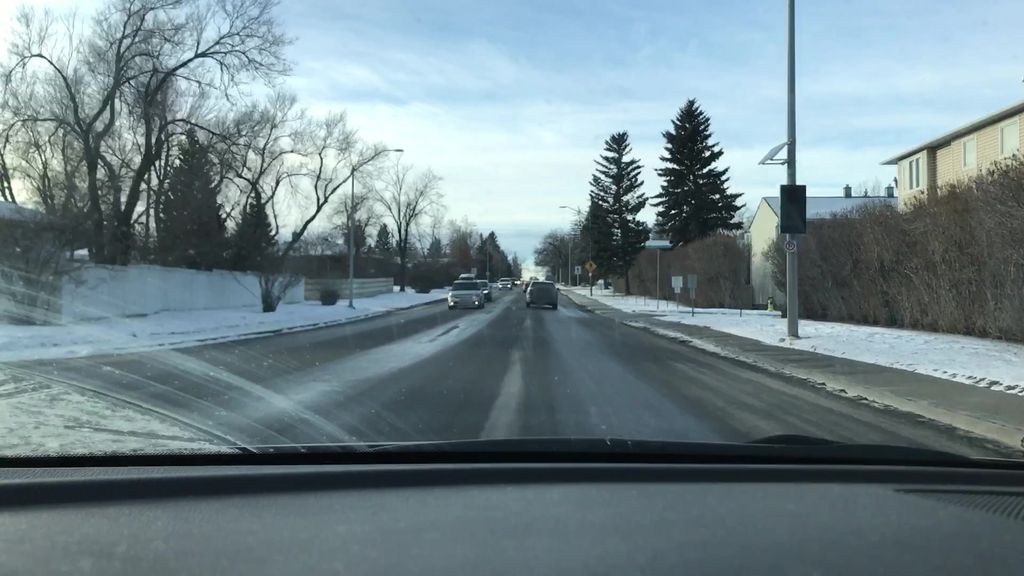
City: calgary